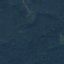
Land use / land cover class: Forest